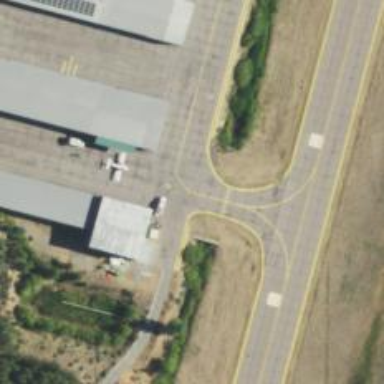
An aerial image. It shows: Image of taxiway at airport.